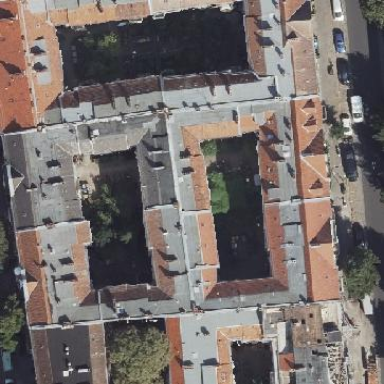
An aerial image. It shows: Image showing building with apartments.